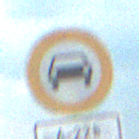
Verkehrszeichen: VerbotKraftwagen
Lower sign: ZeitangabenMitBeschraenkungAufWochentage4
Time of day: MorningAfternoon
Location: Outdoor (Nature)
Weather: PartlyCloudy
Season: NotSpecified
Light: Natural